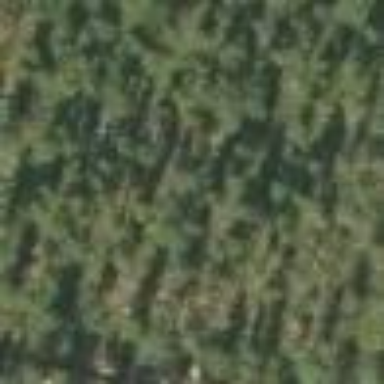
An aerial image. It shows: Woodland consisting mainly of needle-leaved trees.